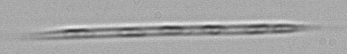
Label: Rhizosolenia